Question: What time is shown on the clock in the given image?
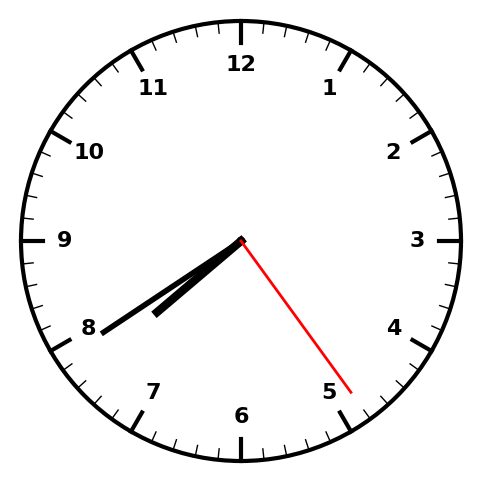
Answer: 07:39:24